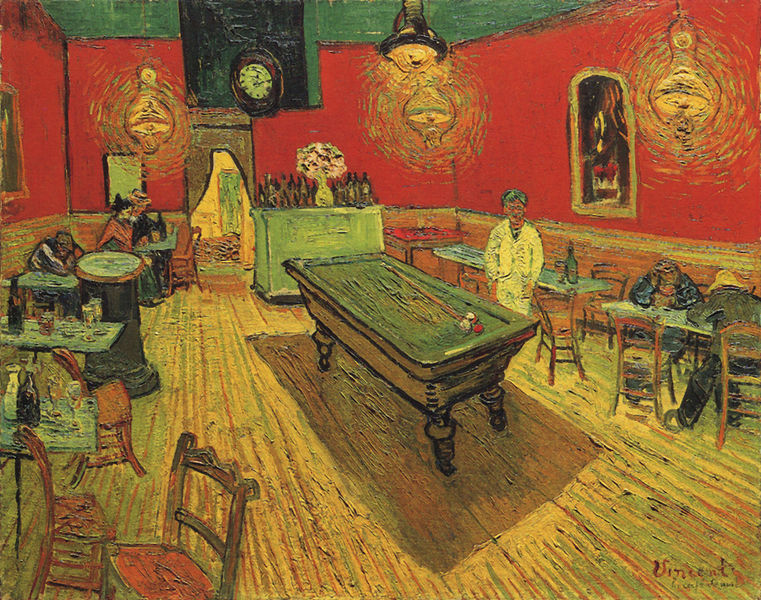
Titel: Das Nacht-Café an der Place Lamartine in Arles
Künstler: Vincent van Gogh
Standort: New Haven (Connecticut)
Institution: Yale University Art Gallery
Schlagwörter: blau, gemälde, mann, schatten, weiß, frauen, gelb, grün, impressionismus, menschen, abend, bar, blume, blumen, braun, bunt, cafe, fenster, frau, glas, grau, hell, holz, lampe, lampen, licht, männer, nacht, orange, raum, schwarz, stuhl, stühle, tisch, tische, tür, türkis, zeichnung, zimmer, dame, rot, expressionismus, gesellschaft, malerei, alkohol, anzug, betrunken, betrunkene, flasche, flaschen, getränke, gläser, kneipe, lokal, tresen, trinken, wand, wirtschaft, mensch, rahmen, stehen, bild, innenraum, möbel, signatur, spiegel, vorhang, öl, einsamkeit, einsam, pastos, boden, gold, interieur, sitzend, decke, paar, gebeugt, rund, vase, beine, bilder, kommode, schlafend, blumenvase, warm, abstrakt, farbe, signiert, van gogh, dielen, saal, chair, chandelier, men, people, red, gäste, chairs, green, interior, modern, room, salon, seated, table, woman, yellow, holzboden, strohhut, dunkelrot, uhr, leuchter, stil, striche, blumenstrauß, strauß, gauguin, wände, spiel, fussboden, eingang, nische, theke, geflecht, gogh, expressionistisch, strahlen, geld, restaurant, paul, gaststätte, billard, billardtisch, billiard, kugel, kugeln, queue, gedreht, vincent van gogh, maserung, expressiv, man, aggressiv, suit, ausgang, light, säufer, trinker, shadow, schief, wanduhr, zeiger, ziffernblatt, blauer reiter, gedrechselt, zwölf, wirtshaus, clock, door, grell, vincent, tonne, lamps, lanterns, signature, paul gauguin, karaffen, urh, bottle, kunstlicht, van, einzeln, pool, spielsaal, uhrzeit, arles, drunk, tischplatten, humans, schläfer, menchen, timmer, drinking, saloon, bottles, billardkugeln, billiardtisch, queues, van gigh, billardraum, billardzimmer, leichten, nachtcafe, tund, ziffernblätter, tables, indoor, voncent, billiards, billsard, licht lampen gelb, billardtish, waiter, tavern, snooker, famous, depression, bootle, subjektiv, billiardtish, psychatrie, pool table, bootles, ckloks, baal, pool room, billards, billyards, van ghog yellow, tabls